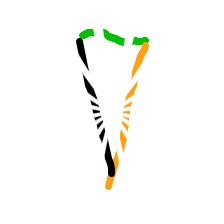
Shape: triangle